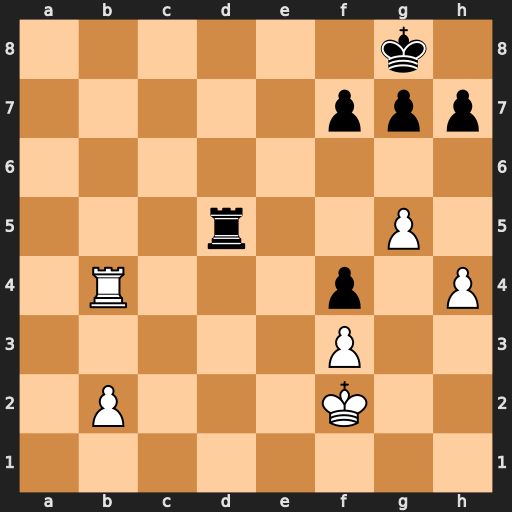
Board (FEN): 6k1/5ppp/8/3r2P1/1R3p1P/5P2/1P3K2/8
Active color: w
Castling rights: -
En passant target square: -
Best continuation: Rb8+ Rd8 Rxd8#